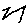
Label: zigzag